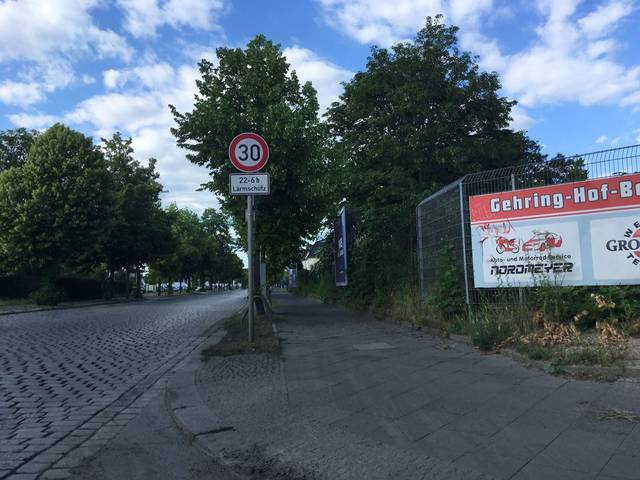
Region: Germany
Coordinates: 52.562, 13.469